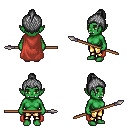
a pixel art fantasy rpg character, female body template, orc, green skin, maroon cape, gold greaves, gray short topknot hairstyle, spear, four views (front, back, left, right), 2x2 character sprite sheet, small pixel art, hard edges, no anti-aliasing